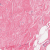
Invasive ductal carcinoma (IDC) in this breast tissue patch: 0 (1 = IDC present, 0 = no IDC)